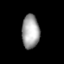
Tissue: lung
Cell type: Epithelial cells
Senescence score: 0.2415
Nuclear area (px): 577
Mean DAPI intensity: 163.418